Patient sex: M
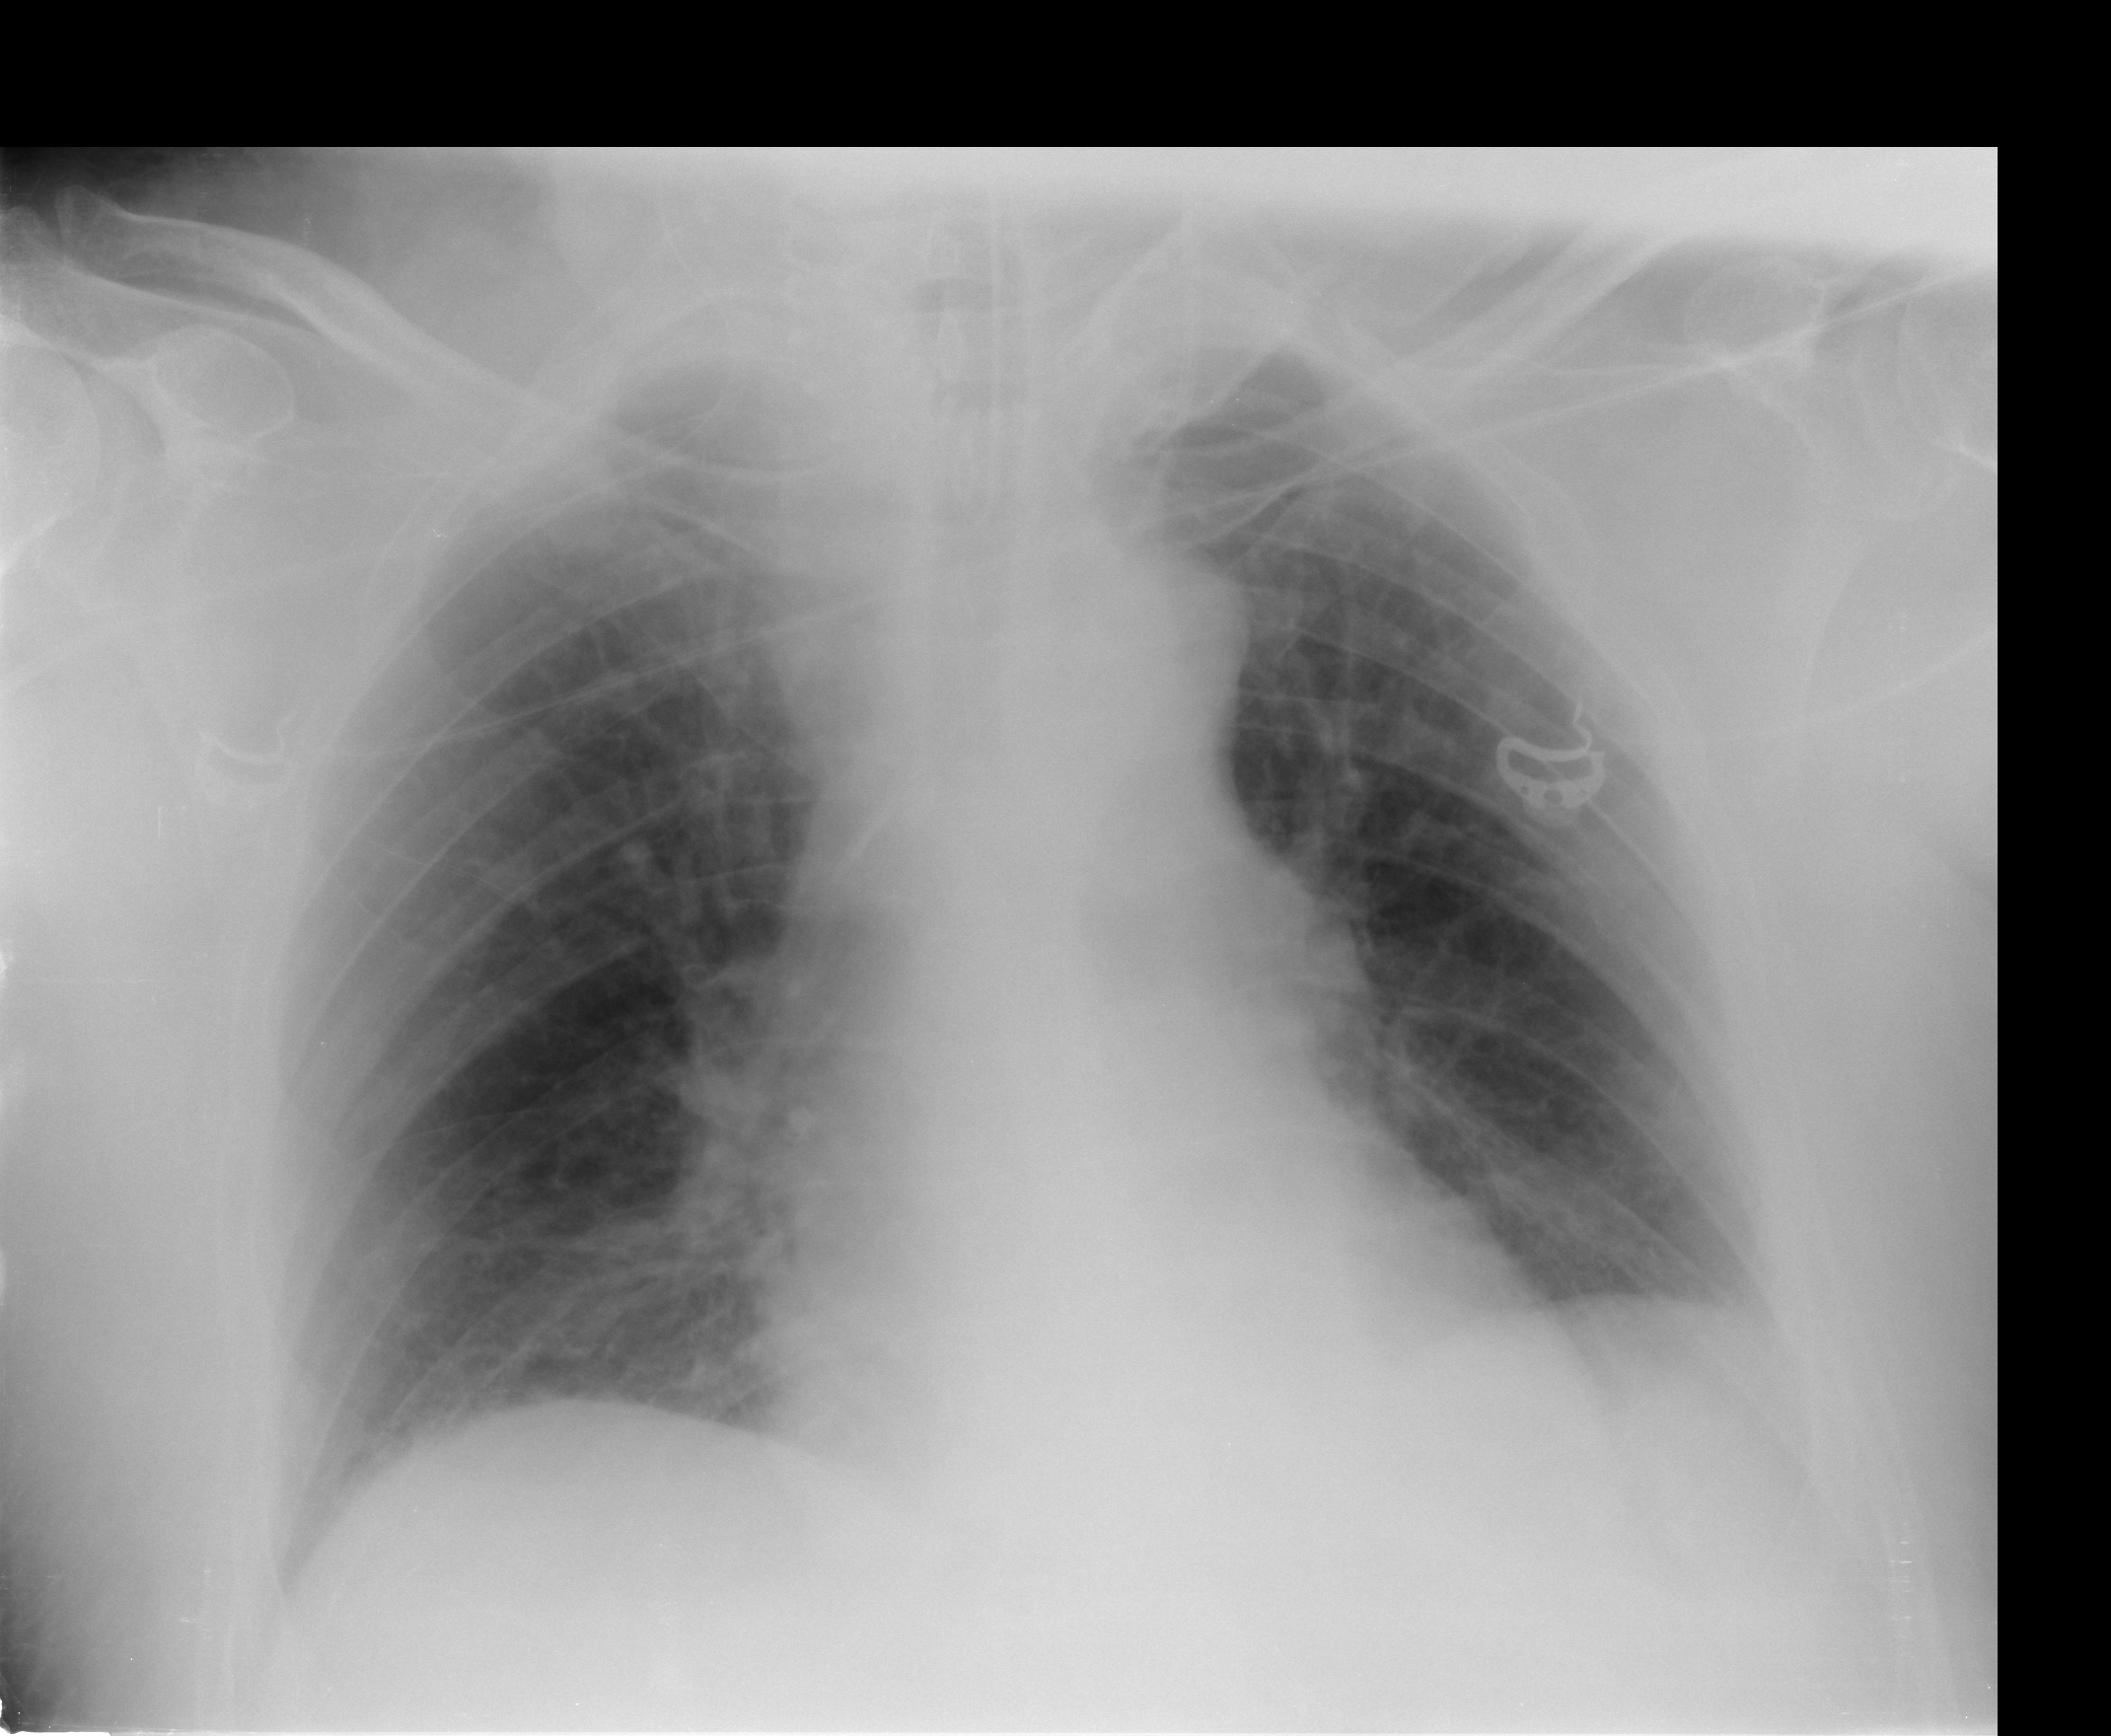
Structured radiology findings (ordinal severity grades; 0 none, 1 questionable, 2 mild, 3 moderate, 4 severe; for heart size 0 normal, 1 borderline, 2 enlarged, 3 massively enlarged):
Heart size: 0
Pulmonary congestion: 2
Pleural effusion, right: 0
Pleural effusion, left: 1
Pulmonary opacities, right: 0
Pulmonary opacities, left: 0
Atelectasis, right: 0
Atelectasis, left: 0